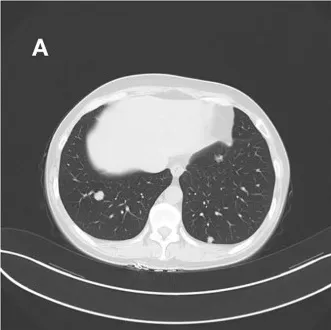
Right lung nodule on initial admission.
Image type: radiology (ct)